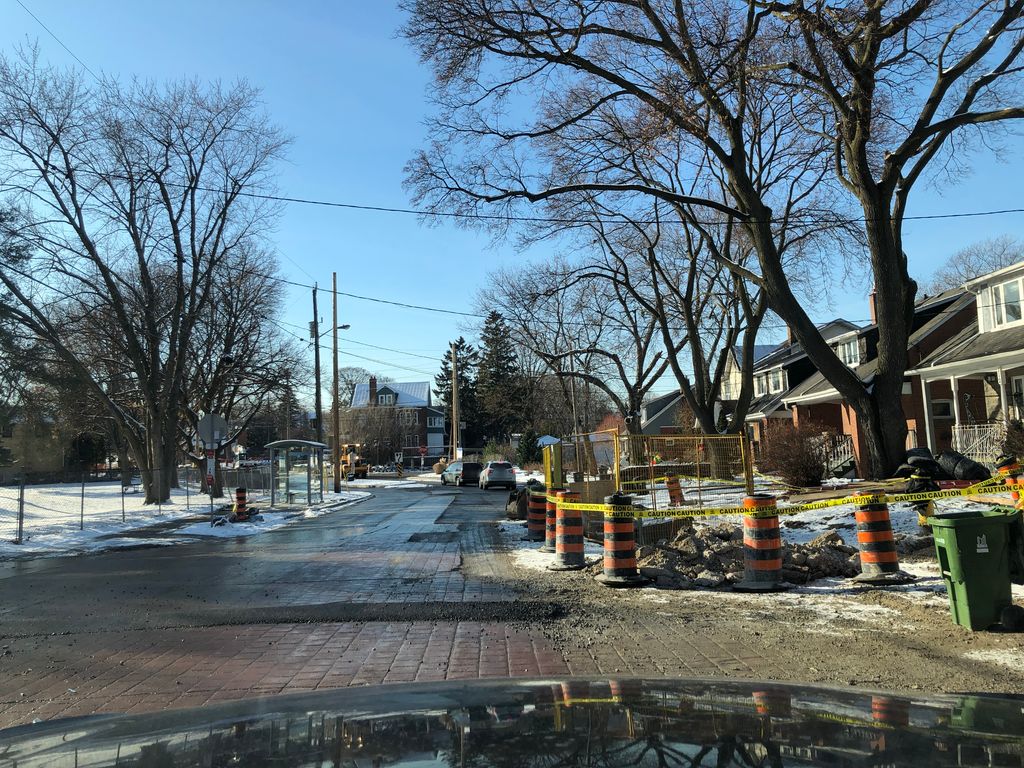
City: toronto